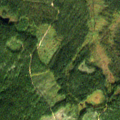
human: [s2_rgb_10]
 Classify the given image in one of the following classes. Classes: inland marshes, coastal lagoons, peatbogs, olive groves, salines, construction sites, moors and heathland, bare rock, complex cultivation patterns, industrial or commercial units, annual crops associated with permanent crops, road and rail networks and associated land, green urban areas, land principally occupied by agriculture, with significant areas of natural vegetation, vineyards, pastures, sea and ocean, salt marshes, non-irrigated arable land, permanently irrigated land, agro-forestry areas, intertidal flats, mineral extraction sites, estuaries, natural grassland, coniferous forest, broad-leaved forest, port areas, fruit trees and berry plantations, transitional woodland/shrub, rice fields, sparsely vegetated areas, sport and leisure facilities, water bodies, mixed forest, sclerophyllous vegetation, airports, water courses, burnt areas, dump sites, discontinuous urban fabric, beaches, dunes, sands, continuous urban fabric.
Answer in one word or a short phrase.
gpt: coniferous forest, transitional woodland/shrub